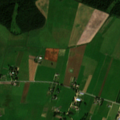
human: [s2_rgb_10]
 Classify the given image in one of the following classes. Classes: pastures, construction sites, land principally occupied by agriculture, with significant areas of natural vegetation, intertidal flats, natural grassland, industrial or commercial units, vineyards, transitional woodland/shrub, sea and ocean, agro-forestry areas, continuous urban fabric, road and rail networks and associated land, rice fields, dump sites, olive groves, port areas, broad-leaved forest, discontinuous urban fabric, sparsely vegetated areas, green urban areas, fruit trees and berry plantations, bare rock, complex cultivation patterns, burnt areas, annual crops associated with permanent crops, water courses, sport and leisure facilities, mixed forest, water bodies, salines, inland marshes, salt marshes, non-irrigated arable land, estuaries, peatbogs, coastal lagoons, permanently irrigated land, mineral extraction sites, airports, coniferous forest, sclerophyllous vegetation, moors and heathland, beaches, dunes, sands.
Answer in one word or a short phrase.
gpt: non-irrigated arable land, pastures, complex cultivation patterns, mixed forest